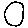
Label: circle